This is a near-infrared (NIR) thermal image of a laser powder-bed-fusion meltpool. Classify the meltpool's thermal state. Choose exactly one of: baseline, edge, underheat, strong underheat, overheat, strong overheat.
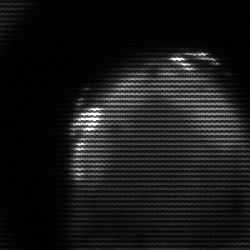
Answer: edge